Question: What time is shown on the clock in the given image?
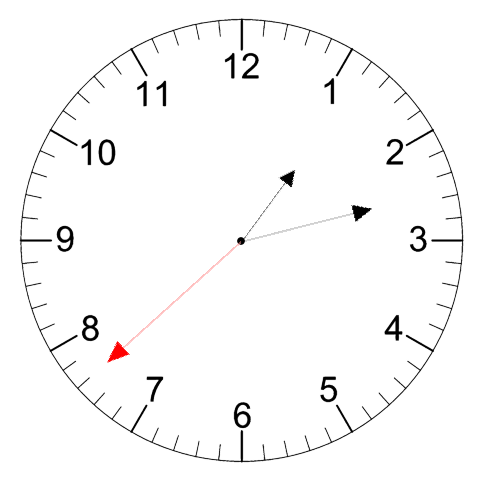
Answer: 01:12:38